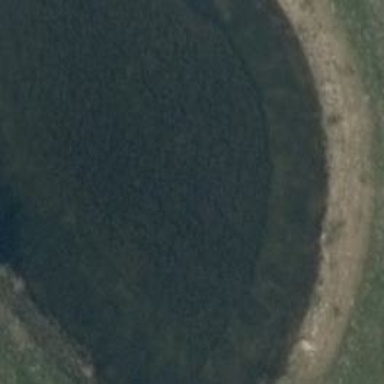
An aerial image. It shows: Serene pond surrounded by nature.